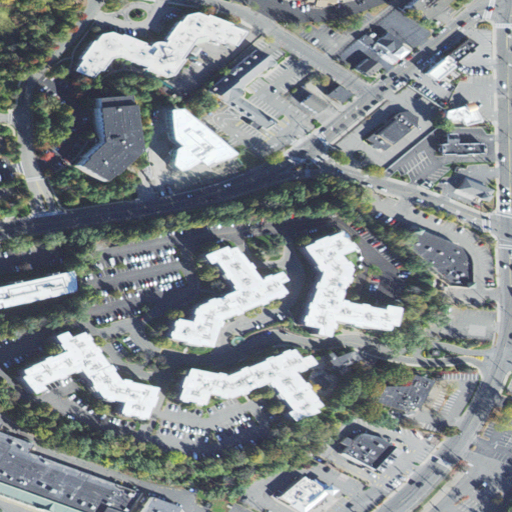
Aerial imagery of mountain in Massachusetts named Vinnin Hill containing high intensity development, medium intensity development, and low intensity development